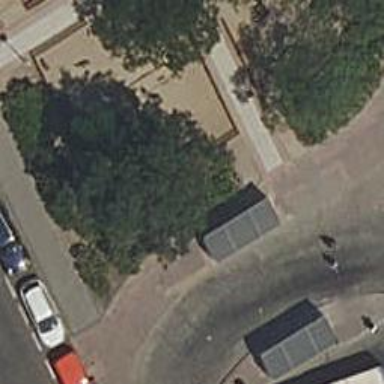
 serving as platform for public transportation."